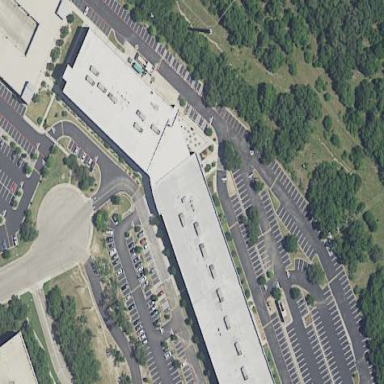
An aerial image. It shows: Office building.